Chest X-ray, PA view. Patient: 40 years old, sex F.
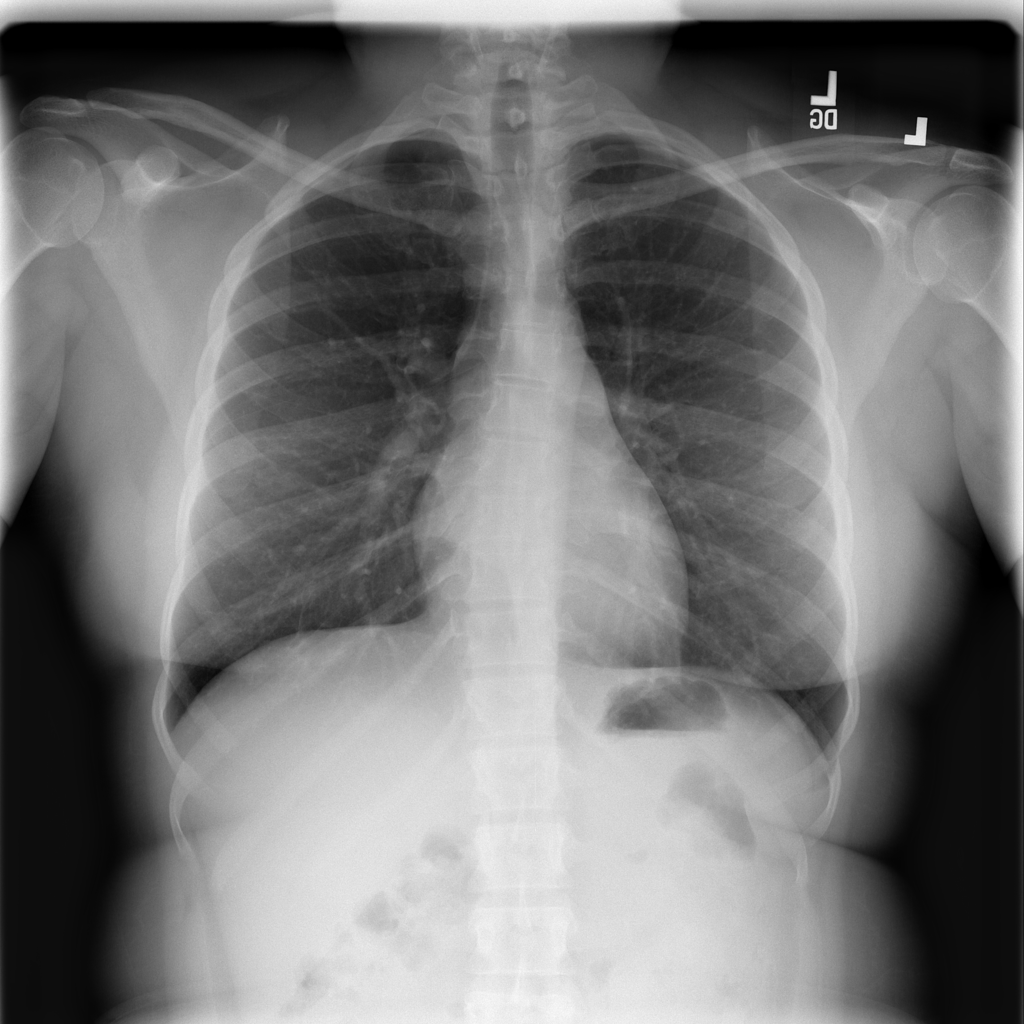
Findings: No Finding